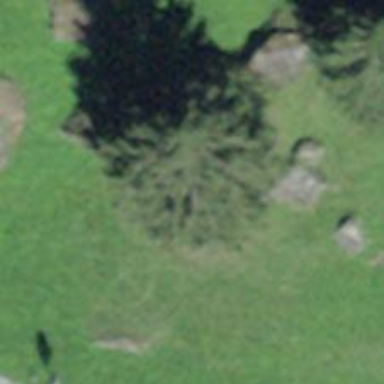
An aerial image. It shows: Needle-leaved tree in its natural environment.